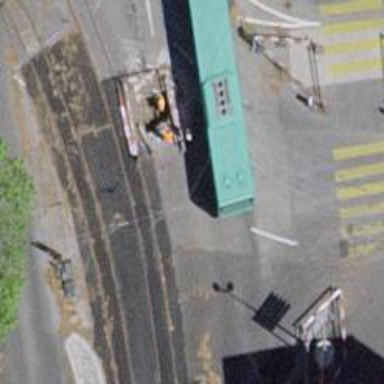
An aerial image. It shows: Tram level crossing on railway.